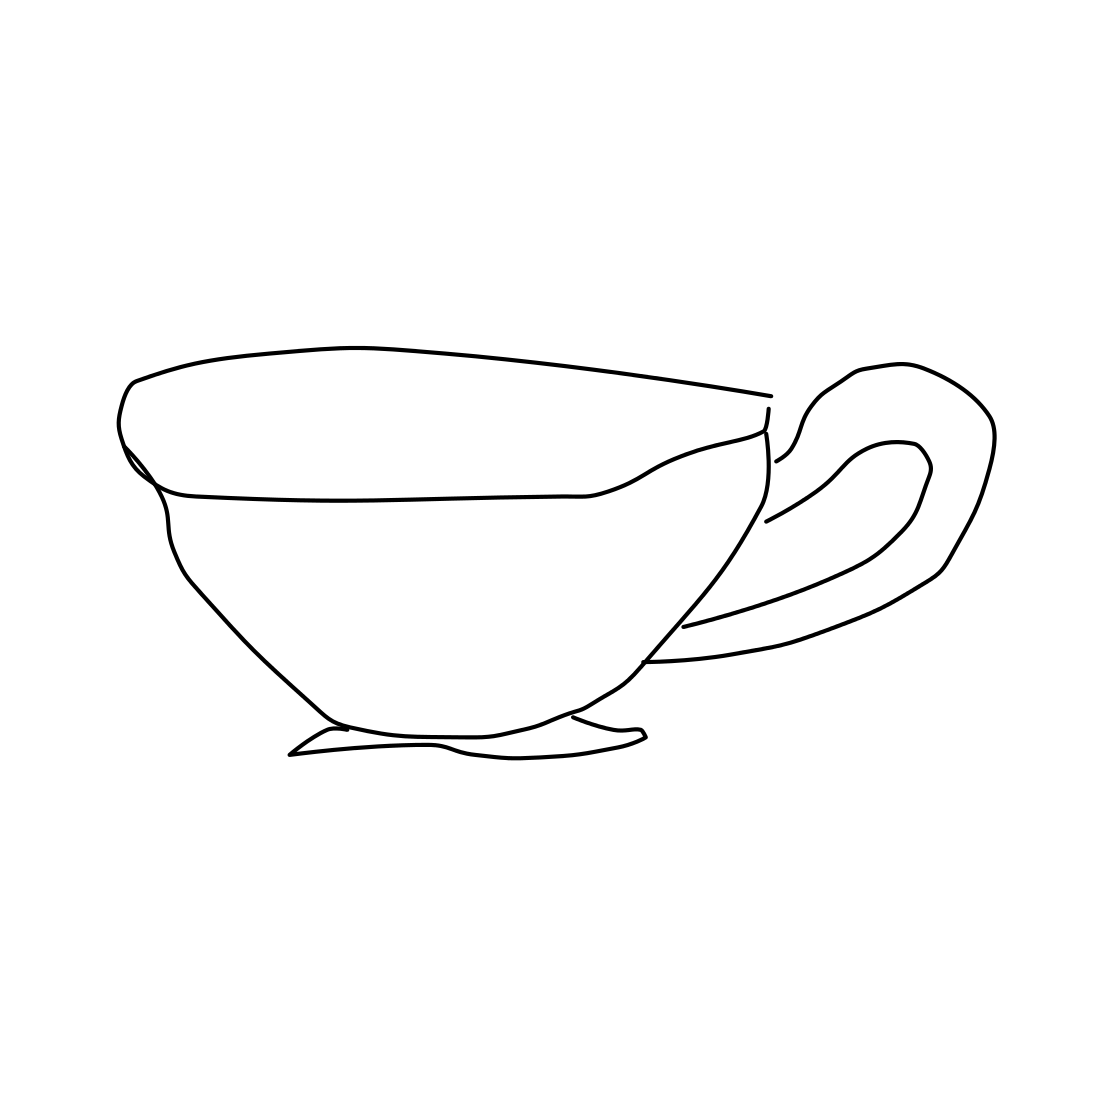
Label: teacup